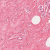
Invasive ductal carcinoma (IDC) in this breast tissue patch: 0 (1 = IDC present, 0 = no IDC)